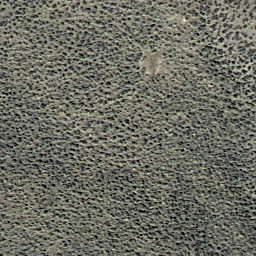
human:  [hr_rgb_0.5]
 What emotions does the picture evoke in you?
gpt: chaparral